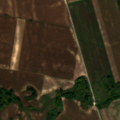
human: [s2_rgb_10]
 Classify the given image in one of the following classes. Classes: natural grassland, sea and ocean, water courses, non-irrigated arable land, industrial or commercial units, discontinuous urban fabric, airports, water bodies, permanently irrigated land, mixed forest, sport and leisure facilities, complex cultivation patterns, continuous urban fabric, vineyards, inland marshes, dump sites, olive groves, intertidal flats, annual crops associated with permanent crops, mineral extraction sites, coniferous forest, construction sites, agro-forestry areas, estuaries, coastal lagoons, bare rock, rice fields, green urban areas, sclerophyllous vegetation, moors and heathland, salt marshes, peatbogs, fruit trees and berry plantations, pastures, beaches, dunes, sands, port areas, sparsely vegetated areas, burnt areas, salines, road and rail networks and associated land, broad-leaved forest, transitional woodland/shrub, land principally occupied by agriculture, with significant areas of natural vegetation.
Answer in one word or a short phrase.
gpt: non-irrigated arable land, transitional woodland/shrub